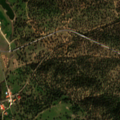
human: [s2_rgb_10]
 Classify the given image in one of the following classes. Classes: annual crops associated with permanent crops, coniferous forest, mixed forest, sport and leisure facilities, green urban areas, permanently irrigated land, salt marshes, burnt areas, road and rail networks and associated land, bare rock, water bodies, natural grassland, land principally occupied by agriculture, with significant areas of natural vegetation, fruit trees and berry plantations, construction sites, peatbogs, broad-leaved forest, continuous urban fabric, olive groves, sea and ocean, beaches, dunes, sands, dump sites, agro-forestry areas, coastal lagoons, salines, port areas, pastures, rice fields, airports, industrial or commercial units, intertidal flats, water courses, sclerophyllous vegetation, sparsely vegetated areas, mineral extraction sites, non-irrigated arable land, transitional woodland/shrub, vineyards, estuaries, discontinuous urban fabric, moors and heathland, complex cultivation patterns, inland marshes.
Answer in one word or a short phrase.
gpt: non-irrigated arable land, agro-forestry areas